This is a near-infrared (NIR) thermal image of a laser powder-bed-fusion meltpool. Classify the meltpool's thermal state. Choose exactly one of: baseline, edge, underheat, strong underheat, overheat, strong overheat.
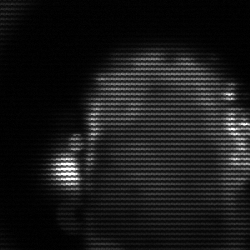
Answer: baseline